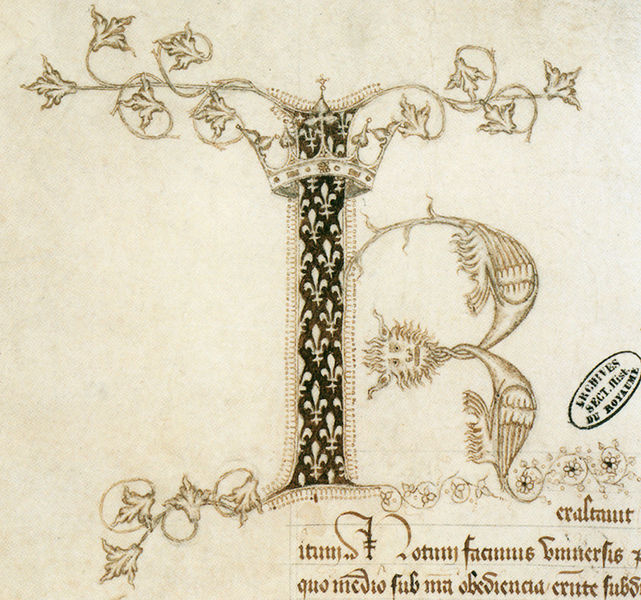
Titel: Karl V. fasst die Herrschaft über Creil zu Frankreichs Krone
Institution: Paris, Archives nationales
Schlagwörter: baum, flügel, kopf, blume, schwarz, tier, ornament, zweige, blatt, schrift, ornate, face, verzierung, flowers, brown, buch, druck, seite, illustration, stempel, teufel, eyes, löwe, writing, letter, sphinx, ivy, latein, archiv, horns, stamp, dragon, lion, body, beast, text, fleur de lille